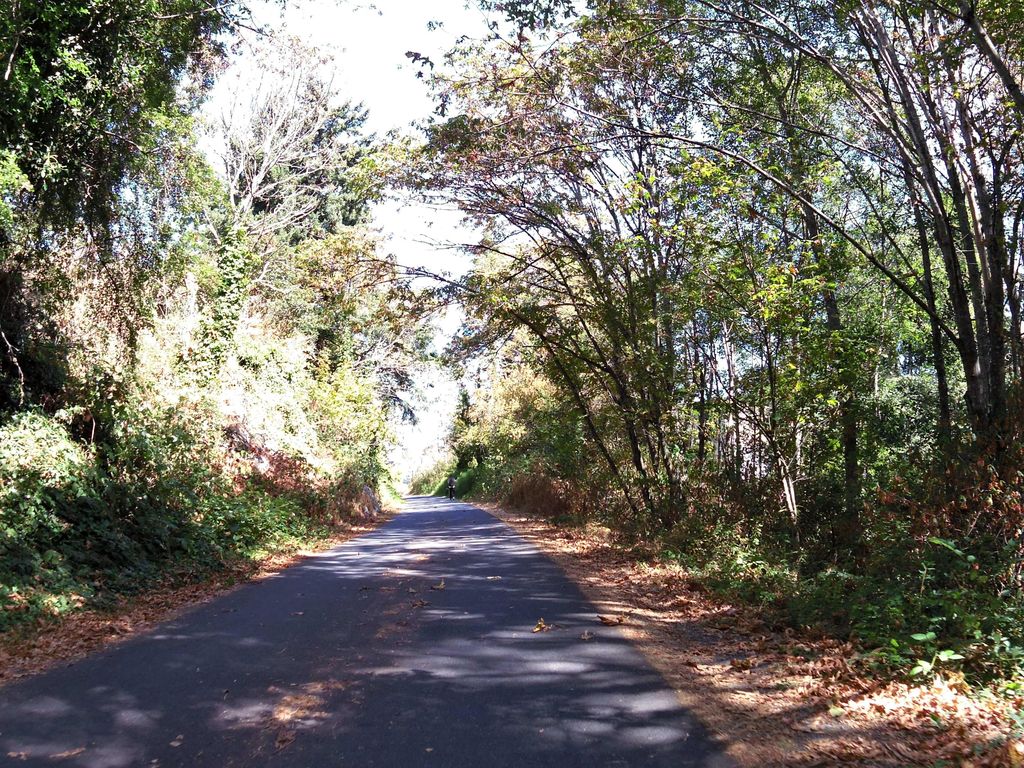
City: victoria